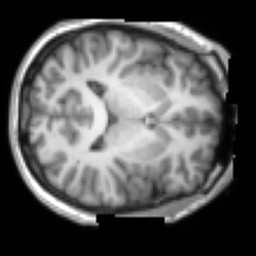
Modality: T1w
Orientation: axial